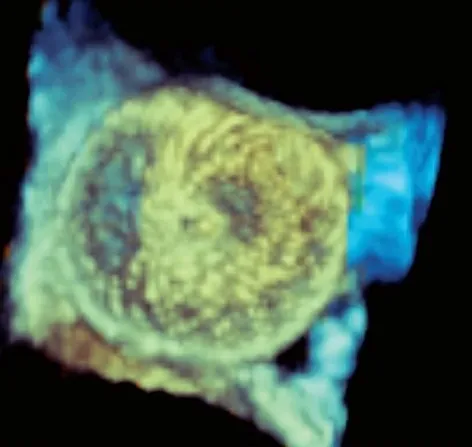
Still-frame image of the Amplatzer device after it has been deployed through the larger fenestration.
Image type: radiology (ultrasound)